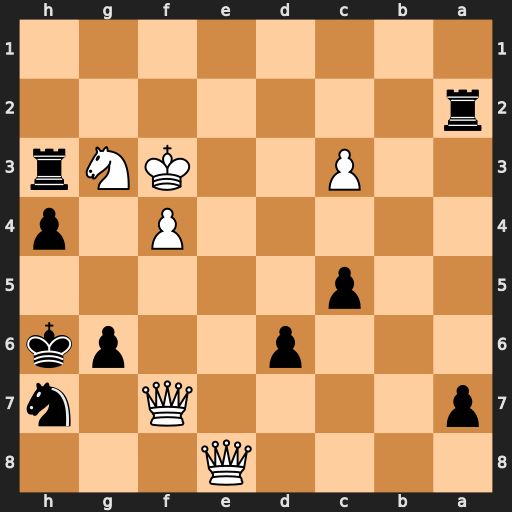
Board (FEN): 4Q3/p4Q1n/3p2pk/2p5/5P1p/2P2KNr/r7/8
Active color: b
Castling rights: -
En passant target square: -
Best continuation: Rxg3+ Ke4 Re2+ Kd5 Rxe8